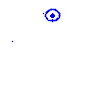
Particle: kaon